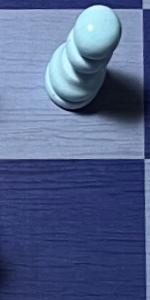
Label: Empty